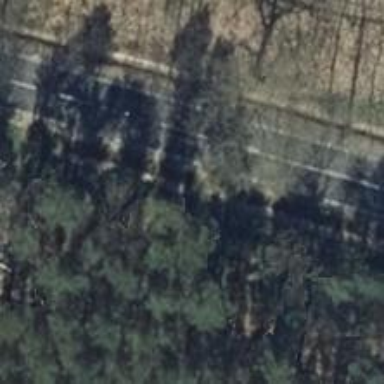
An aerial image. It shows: Secondary road with asphalt surface.